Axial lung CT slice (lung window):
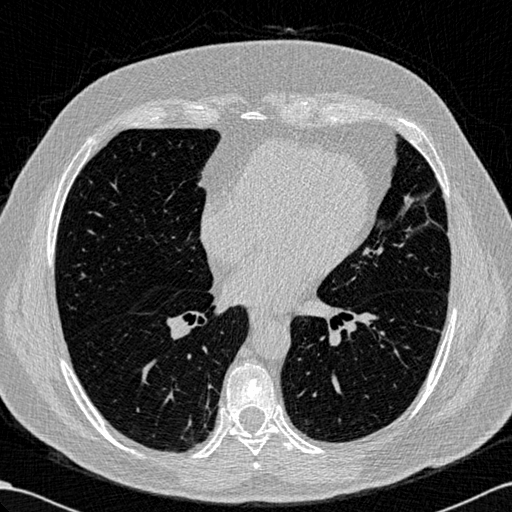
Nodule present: no